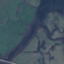
Land use / land cover class: River